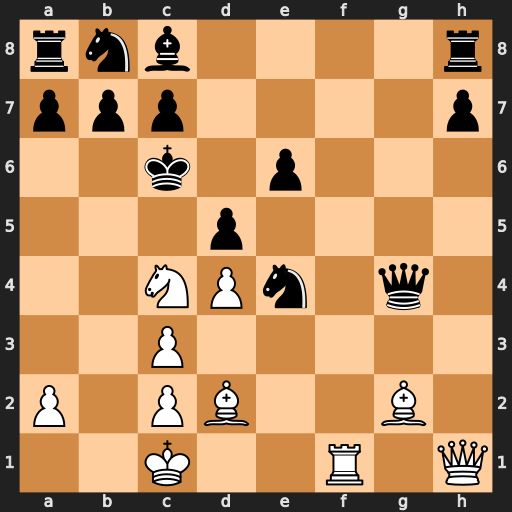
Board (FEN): rnb4r/ppp4p/2k1p3/3p4/2NPn1q1/2P5/P1PB2B1/2K2R1Q
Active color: w
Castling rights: -
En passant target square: -
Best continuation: Ne5+ Kb6 Nxg4